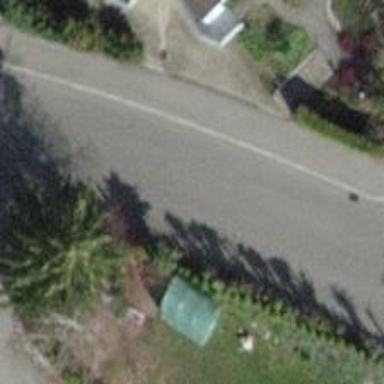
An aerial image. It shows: Residential road with asphalt surface and separate sidewalk.